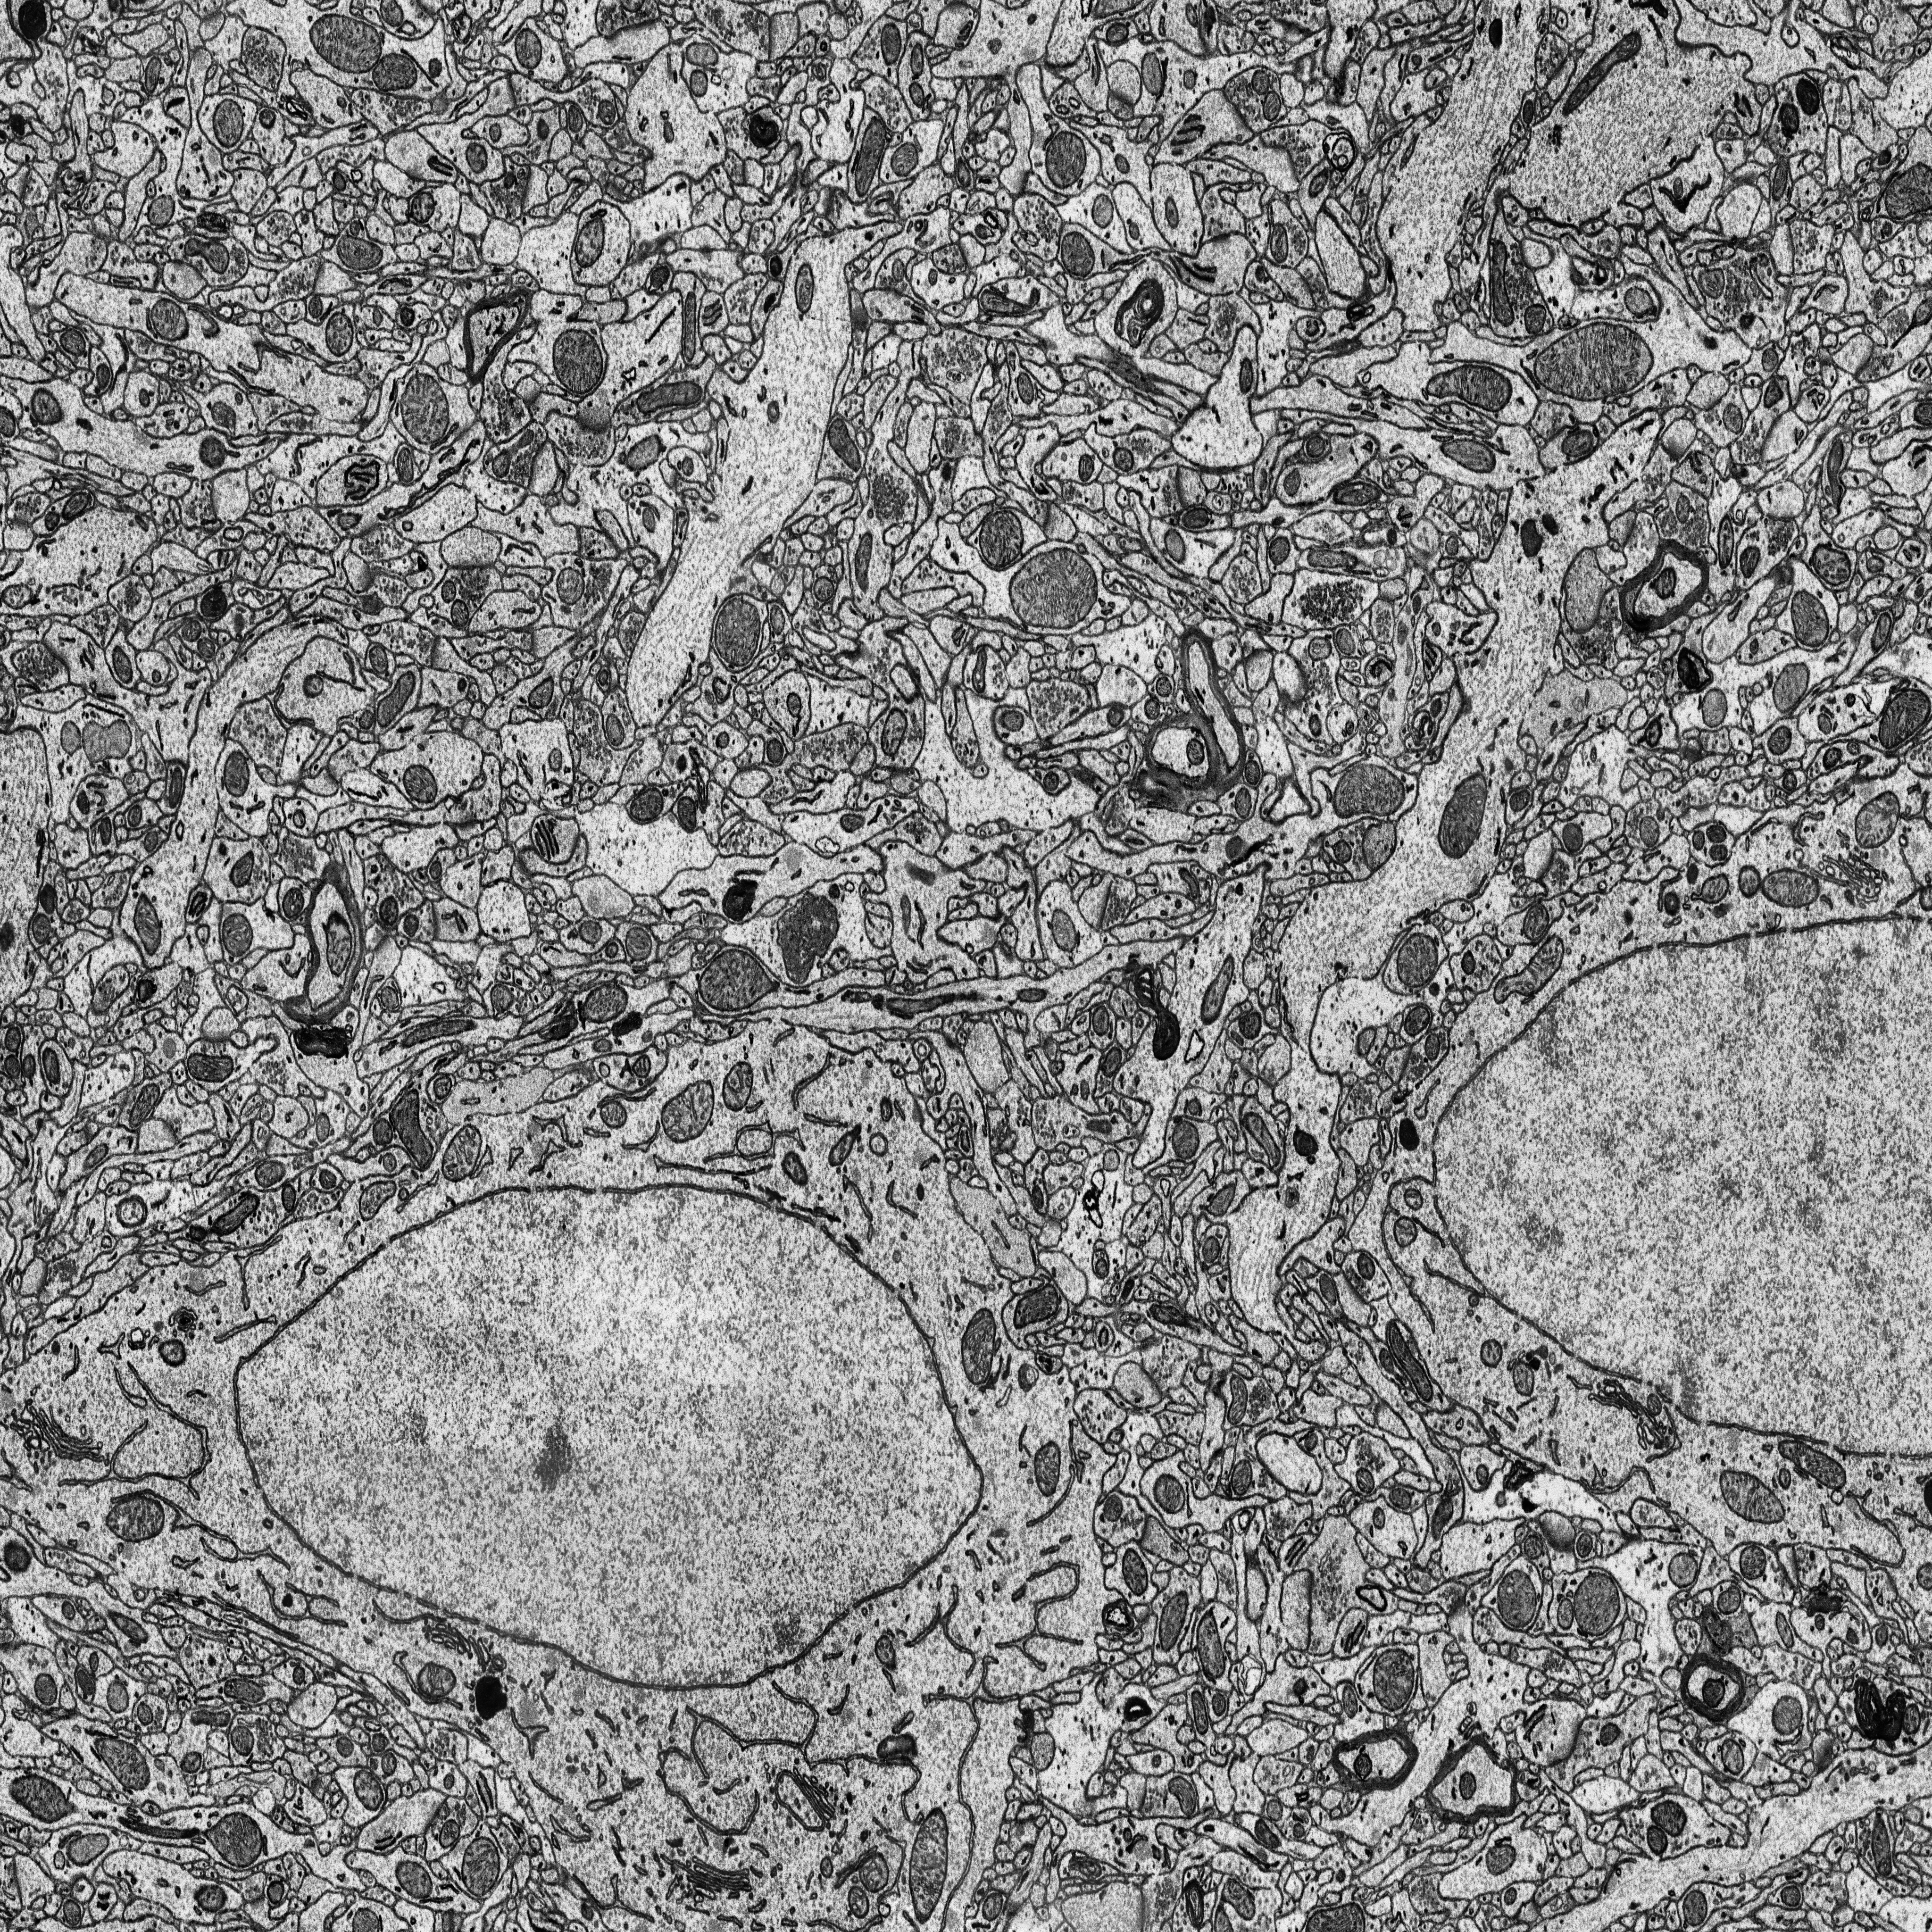
Electron microscopy slice of rat cortex tissue
Slice depth (z): 271
Mitochondria instances in slice: 395